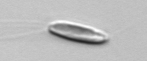
Label: Chrysochromulina